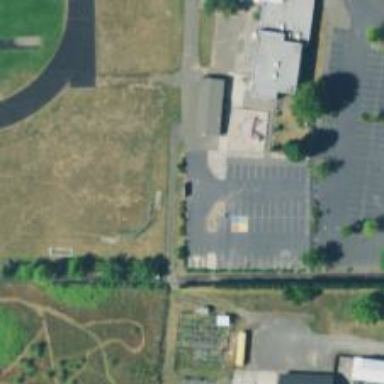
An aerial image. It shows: Pitch designated for American handball under the leisure land category.